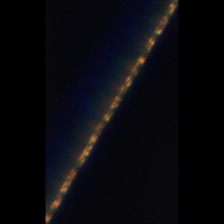
Taxon: Leptocylindrus
Group: Diatoms